Question: I have a data set which I want to plot in a bar plot. It consists of a x-variable, two y-variables showing percentages, and a variable giving the variables different features (like A, B and C). The sum of all y-variables at the same x is 100%.
I have constructed an example for the data frame:
'''
x <- c(0,0,0,50,50,50,100,100,100)
y1 <- c(40,30,5,60,10,5,65,5,5)
y2 <- c(10,10,5,10,10,5,10,10,5)
AB <- c('B','A','C','B','A','C','B','A','C')
test <- data.frame(x,y1,y2,AB)
'''
I want to construct a plot which shows the percentages at different x-values, contrasting the values in y1 and y2. I was able to put it all in a plot, showing y1 in transparent:
'''
p <- ggplot(test,aes(x=x, group=x)) +
geom_col(aes(y=y1,fill=AB)) +
geom_col(aes(y=y2,fill=AB)) +
scale_fill_manual(values = alpha(c("darkred","darkgreen","blue"),0.6)) +
coord_flip()
p
'''

Now I want to re-arrange the values in the plot such as both the normal and the transparent values of either A, B or C are next to each other. I want to compare both the proportion of transparent and non-transparent values (y1 and y2) and of the different features (A, B, C), which is only possible when all values of e.g. A are next to each other.
Is it possible to mix values from two 'gem_col' with each other? I have no idea how to do it and could not find any solution yet.
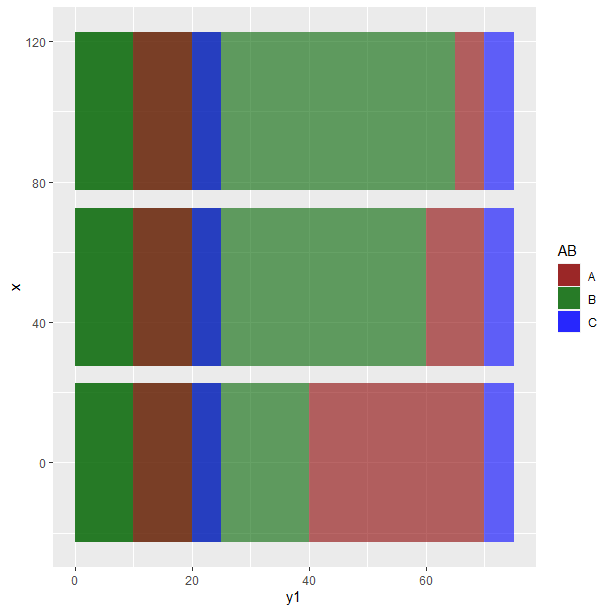
Answer: I think this is what you are looking for. Another answer can be found here: <URL>
'''
x <- c(0,0,0,50,50,50,100,100,100)
y1 <- c(40,30,5,60,10,5,65,5,5)
y2 <- c(10,10,5,10,10,5,10,10,5)
AB <- c('B','A','C','B','A','C','B','A','C')
test <- data.frame(x,y1,y2,AB)
barwidth = 20
ggplot(test) +
geom_bar(mapping = aes(x = x - barwidth/2, y= y1, fill = AB),
stat = "identity",
position = "stack",
width = barwidth)+
geom_bar(mapping = aes(x = x + barwidth/2 + 1, y= y2, fill = AB),
stat = "identity",
position = "stack",
width = barwidth)+
scale_x_continuous(breaks = c(0,50,100))+
scale_fill_manual(values = alpha(c("darkred","darkgreen","blue"),0.6)) +
coord_flip()+
labs(x = "x")+
theme_minimal()
'''
<URL>